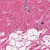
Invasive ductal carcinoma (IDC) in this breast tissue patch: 0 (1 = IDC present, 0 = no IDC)